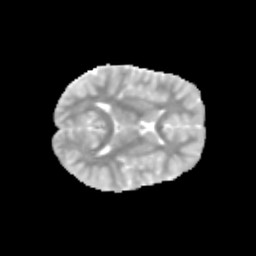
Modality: MD
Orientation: axial
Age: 9
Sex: female
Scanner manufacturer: siemens
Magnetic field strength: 3 T
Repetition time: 3.8 s
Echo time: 0.07 s